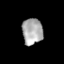
Tissue: lung
Cell type: T cells
Senescence score: 0.2052
Nuclear area (px): 525
Mean DAPI intensity: 171.474